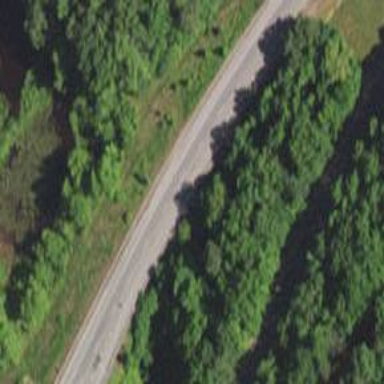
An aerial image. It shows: Trunk highway with expressway features.